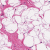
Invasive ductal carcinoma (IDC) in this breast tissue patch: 0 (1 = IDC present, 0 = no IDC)